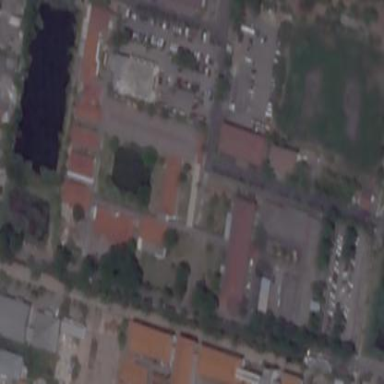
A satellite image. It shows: Healthcare facility identified as hospital.